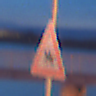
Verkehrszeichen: ReiterRechts
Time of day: Night
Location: Outdoor (Urban)
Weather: PartlyCloudy
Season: NotSpecified
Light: Artificial